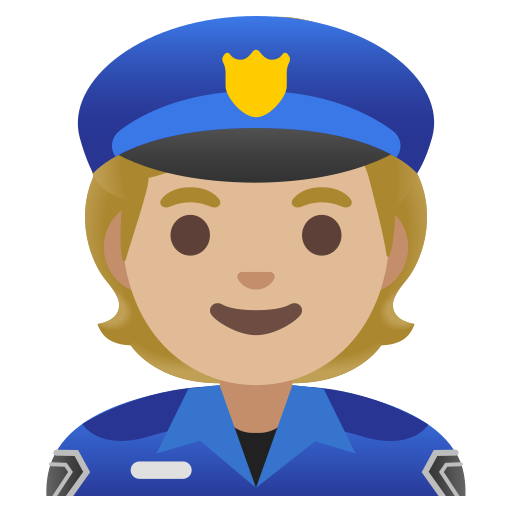
Emoji: 👮🏼